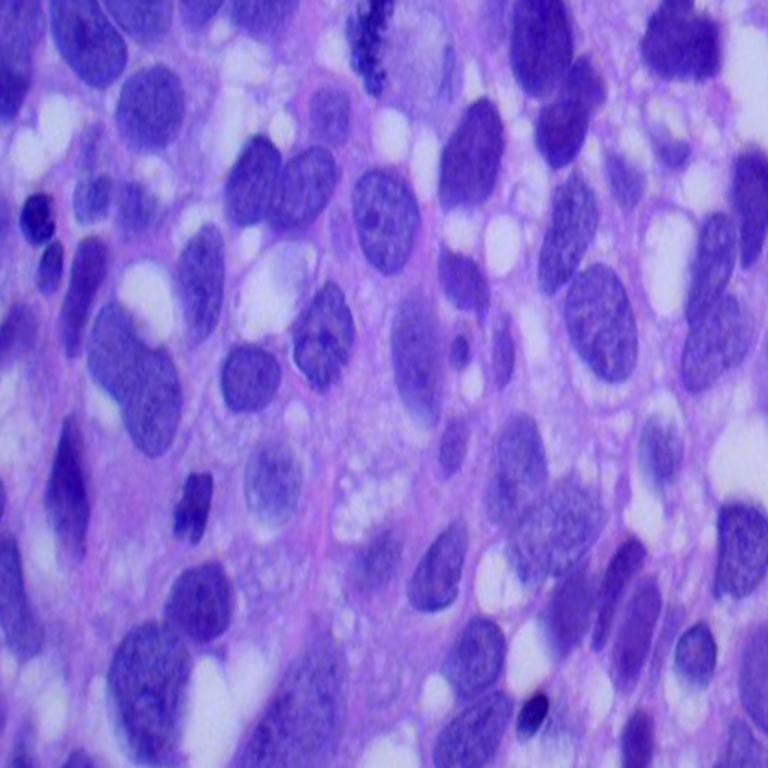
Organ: lung
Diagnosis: squamous carcinomas